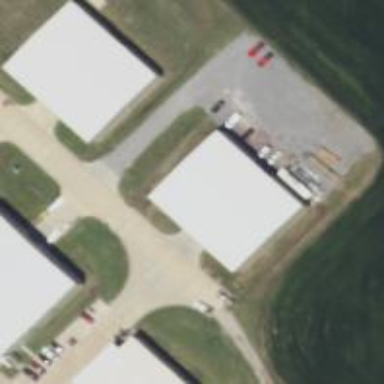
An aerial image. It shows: Hangar building located at airport.